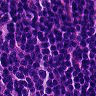
Metastatic tissue present: no